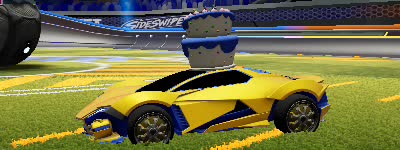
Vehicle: werewolf